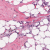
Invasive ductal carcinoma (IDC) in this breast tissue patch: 1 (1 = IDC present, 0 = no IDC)